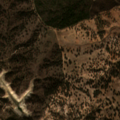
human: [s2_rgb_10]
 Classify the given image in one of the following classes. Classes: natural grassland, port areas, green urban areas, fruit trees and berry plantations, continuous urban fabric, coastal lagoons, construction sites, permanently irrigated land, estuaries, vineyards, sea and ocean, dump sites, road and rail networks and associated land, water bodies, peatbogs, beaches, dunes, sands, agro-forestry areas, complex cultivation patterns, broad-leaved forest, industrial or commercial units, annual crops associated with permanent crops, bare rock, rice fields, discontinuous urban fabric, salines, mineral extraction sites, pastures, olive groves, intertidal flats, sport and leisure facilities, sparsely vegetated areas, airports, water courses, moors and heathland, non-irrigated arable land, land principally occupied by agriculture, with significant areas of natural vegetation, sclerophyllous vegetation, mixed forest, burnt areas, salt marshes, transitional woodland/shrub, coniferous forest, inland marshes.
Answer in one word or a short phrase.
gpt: agro-forestry areas, broad-leaved forest, transitional woodland/shrub